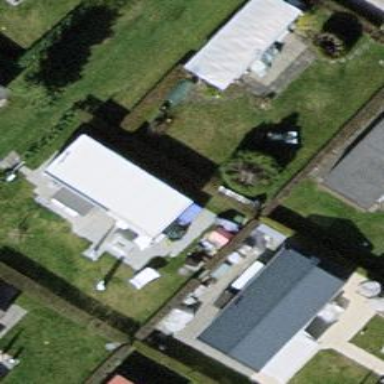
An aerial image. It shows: Static caravan building.